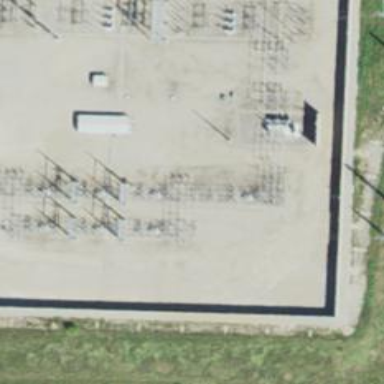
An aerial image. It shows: Switch for power supply.